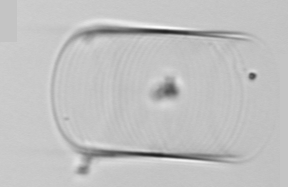
Label: Guinardia_flaccida